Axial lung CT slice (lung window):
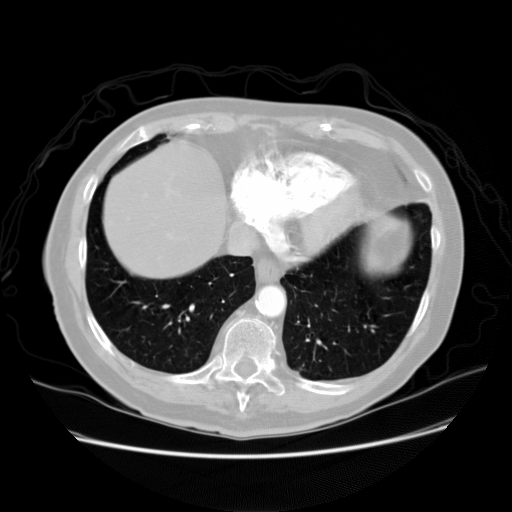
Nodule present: no